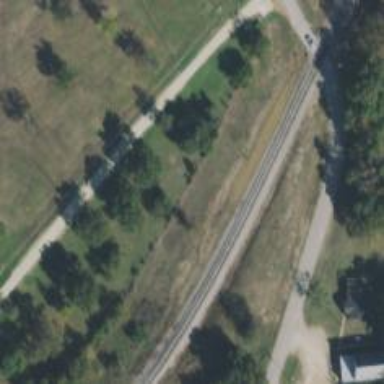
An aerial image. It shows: Railway track.